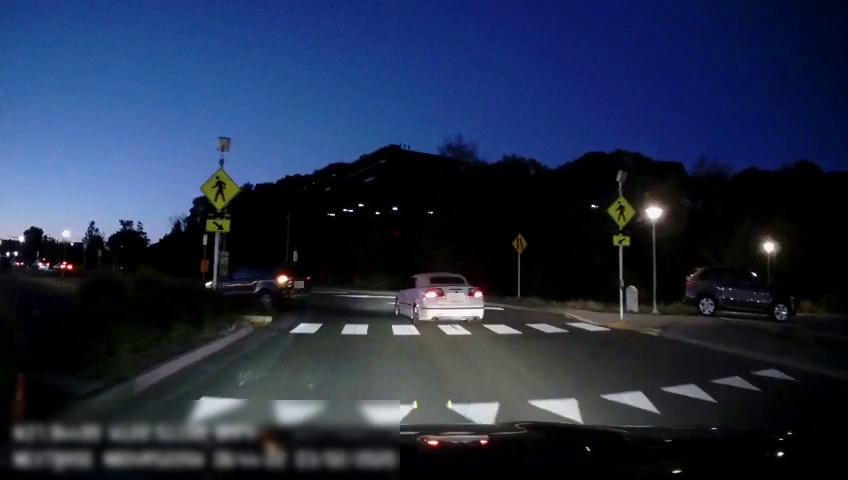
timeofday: Night
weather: Other
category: Drivable Space
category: Vehicles | Car
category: Vehicles | Car
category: Vehicles | Car
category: Vehicles | SUV
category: Vehicles | Car
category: Traffic | Signs
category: Traffic | Signs
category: Traffic | Signs
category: Traffic | Signs
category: Traffic | Signs
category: Traffic | Signs